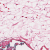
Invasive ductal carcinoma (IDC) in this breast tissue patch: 0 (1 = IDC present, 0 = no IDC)